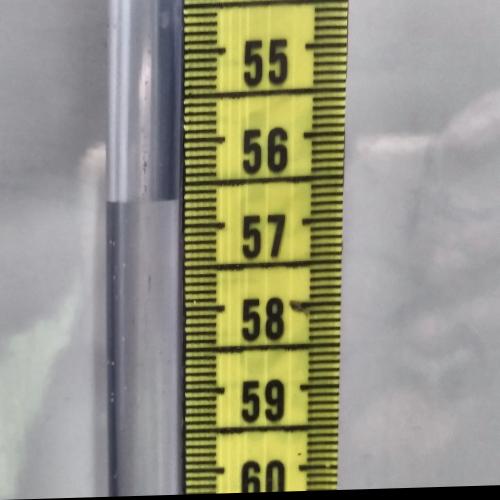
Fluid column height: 56.7 cm